Field crop: tomato
Growth stage: 1
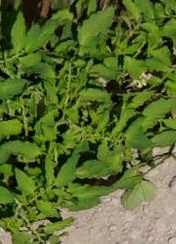
Species: tomato